Aerial crown-view tile of a tropical tree (Barro Colorado Island, Panama), acquired 20250616:
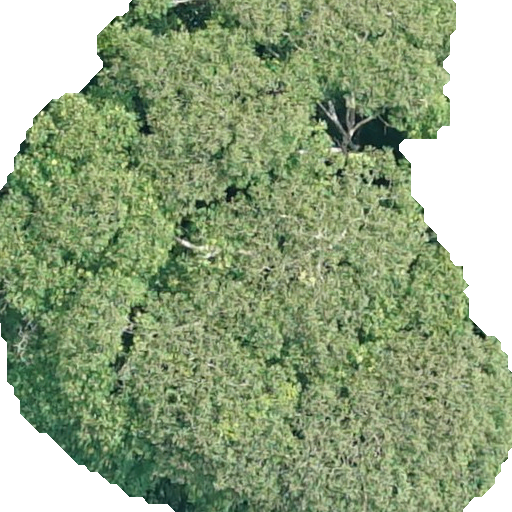
Species: Dipteryx oleifera
GBIF accepted scientific name: Dipteryx oleifera
Crown area: 385.517 m²